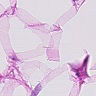
Metastatic tissue present: no